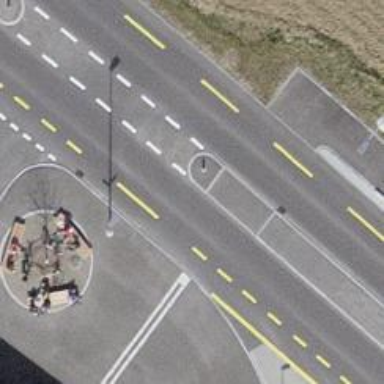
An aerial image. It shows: Unmarked crossing with traffic calming table and island.